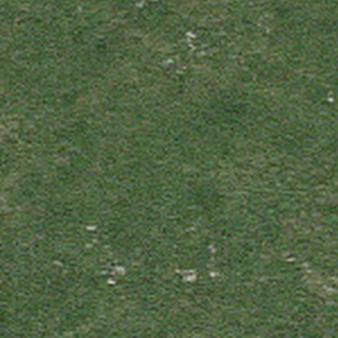
Label: other